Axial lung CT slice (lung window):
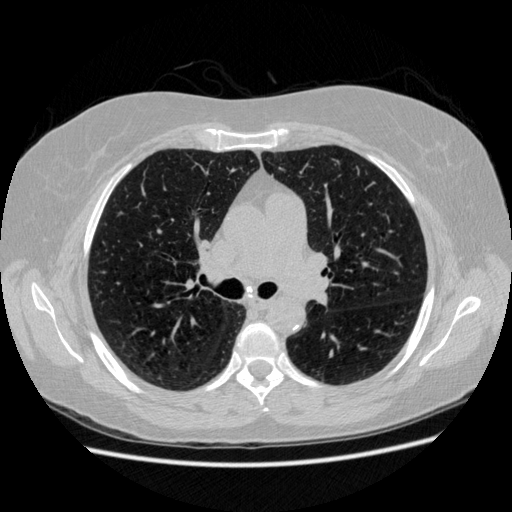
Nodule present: no